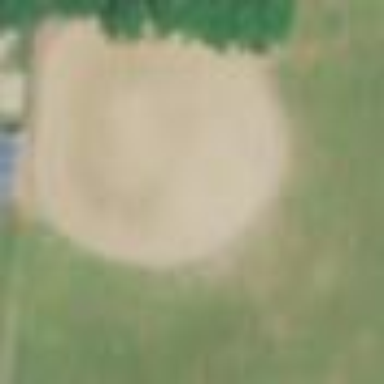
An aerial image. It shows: Softball pitch for leisure sports.